Current action and preconditions to check: trajectory_clear

Your task: For each precondition in the list above, predict whether it will hold at this action.

Consider the current scene as observed from the mobile robot's camera, and analyze the predicted future states of all dynamic agents (e.g., people, animals, vehicles, or any moving entities) within the NEXT SECOND.

IMPORTANT: Only answer "very likely" if you are absolutely certain—based on strong, clear evidence—that a dynamic agent will violate the precondition in the predicted future state. Do NOT answer "very likely" for unlikely, ambiguous, or low-probability risks.

Ask yourself for each precondition: Is there a high probability, with clear and convincing evidence, that the predicted future states of any dynamic agent will interfere with the predicted future state of the currently executing action within the NEXT SECOND, causing that precondition to fail?

Assess the risk level based on these predictions. Use "likely" or "very likely" if motions create a clear risk of interference.

Use "neutral" or "improbable" if agents are nearby but their predicted paths are clearly diverging or non-conflicting.

Failure Risk Categories: "very improbable", "improbable", "neutral", "likely", "very likely"

Answer Format: Output ONLY the probability_of_failure value from these categories: "very improbable", "improbable", "neutral", "likely", "very likely"

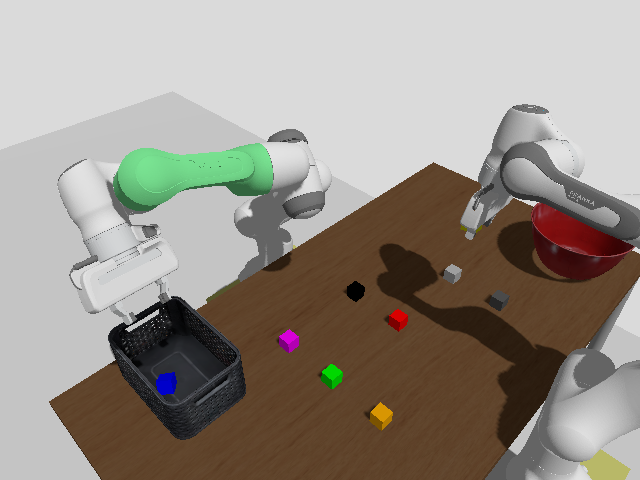

Answer: very improbable